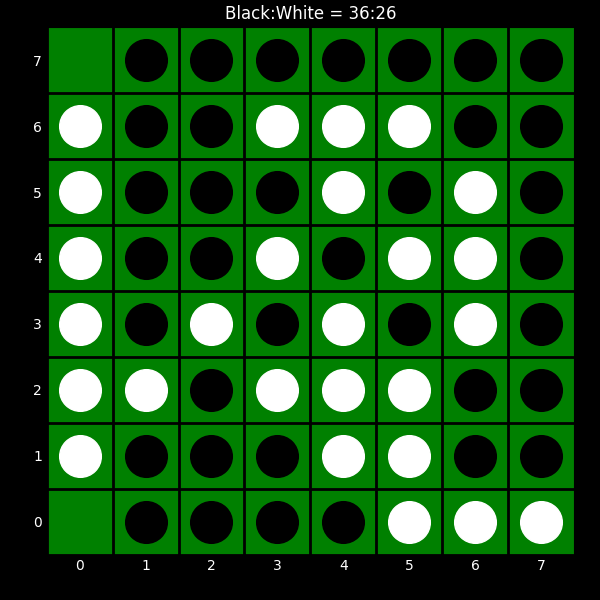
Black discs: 36
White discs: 26